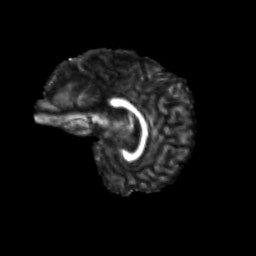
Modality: FA
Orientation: sagittal
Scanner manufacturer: siemens
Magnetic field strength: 3 T
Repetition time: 9.2 s
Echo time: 0.084 s